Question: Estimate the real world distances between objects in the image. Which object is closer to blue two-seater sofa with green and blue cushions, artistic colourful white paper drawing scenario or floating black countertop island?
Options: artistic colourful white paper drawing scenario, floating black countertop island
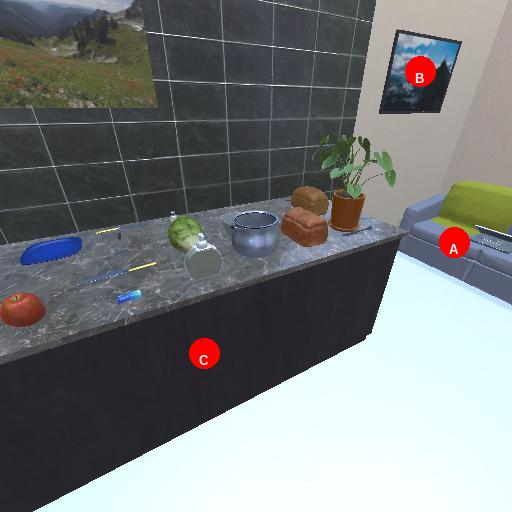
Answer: artistic colourful white paper drawing scenario